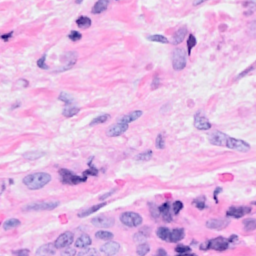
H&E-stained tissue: Breast